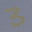
Label: 3